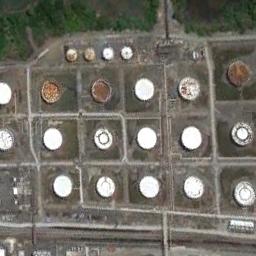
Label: storage_tank